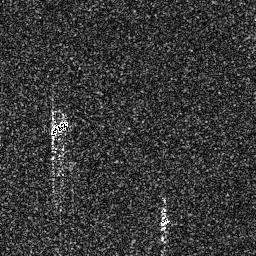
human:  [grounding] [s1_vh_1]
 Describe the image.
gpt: In the satellite image, there is  <ref>1 medium ship </ref> <box>[[18, 45, 27, 54, 0]]</box> located at left,  <ref>1 small ship </ref> <box>[[61, 79, 66, 91, 0]]</box> located at bottom.